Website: lowes
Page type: cart
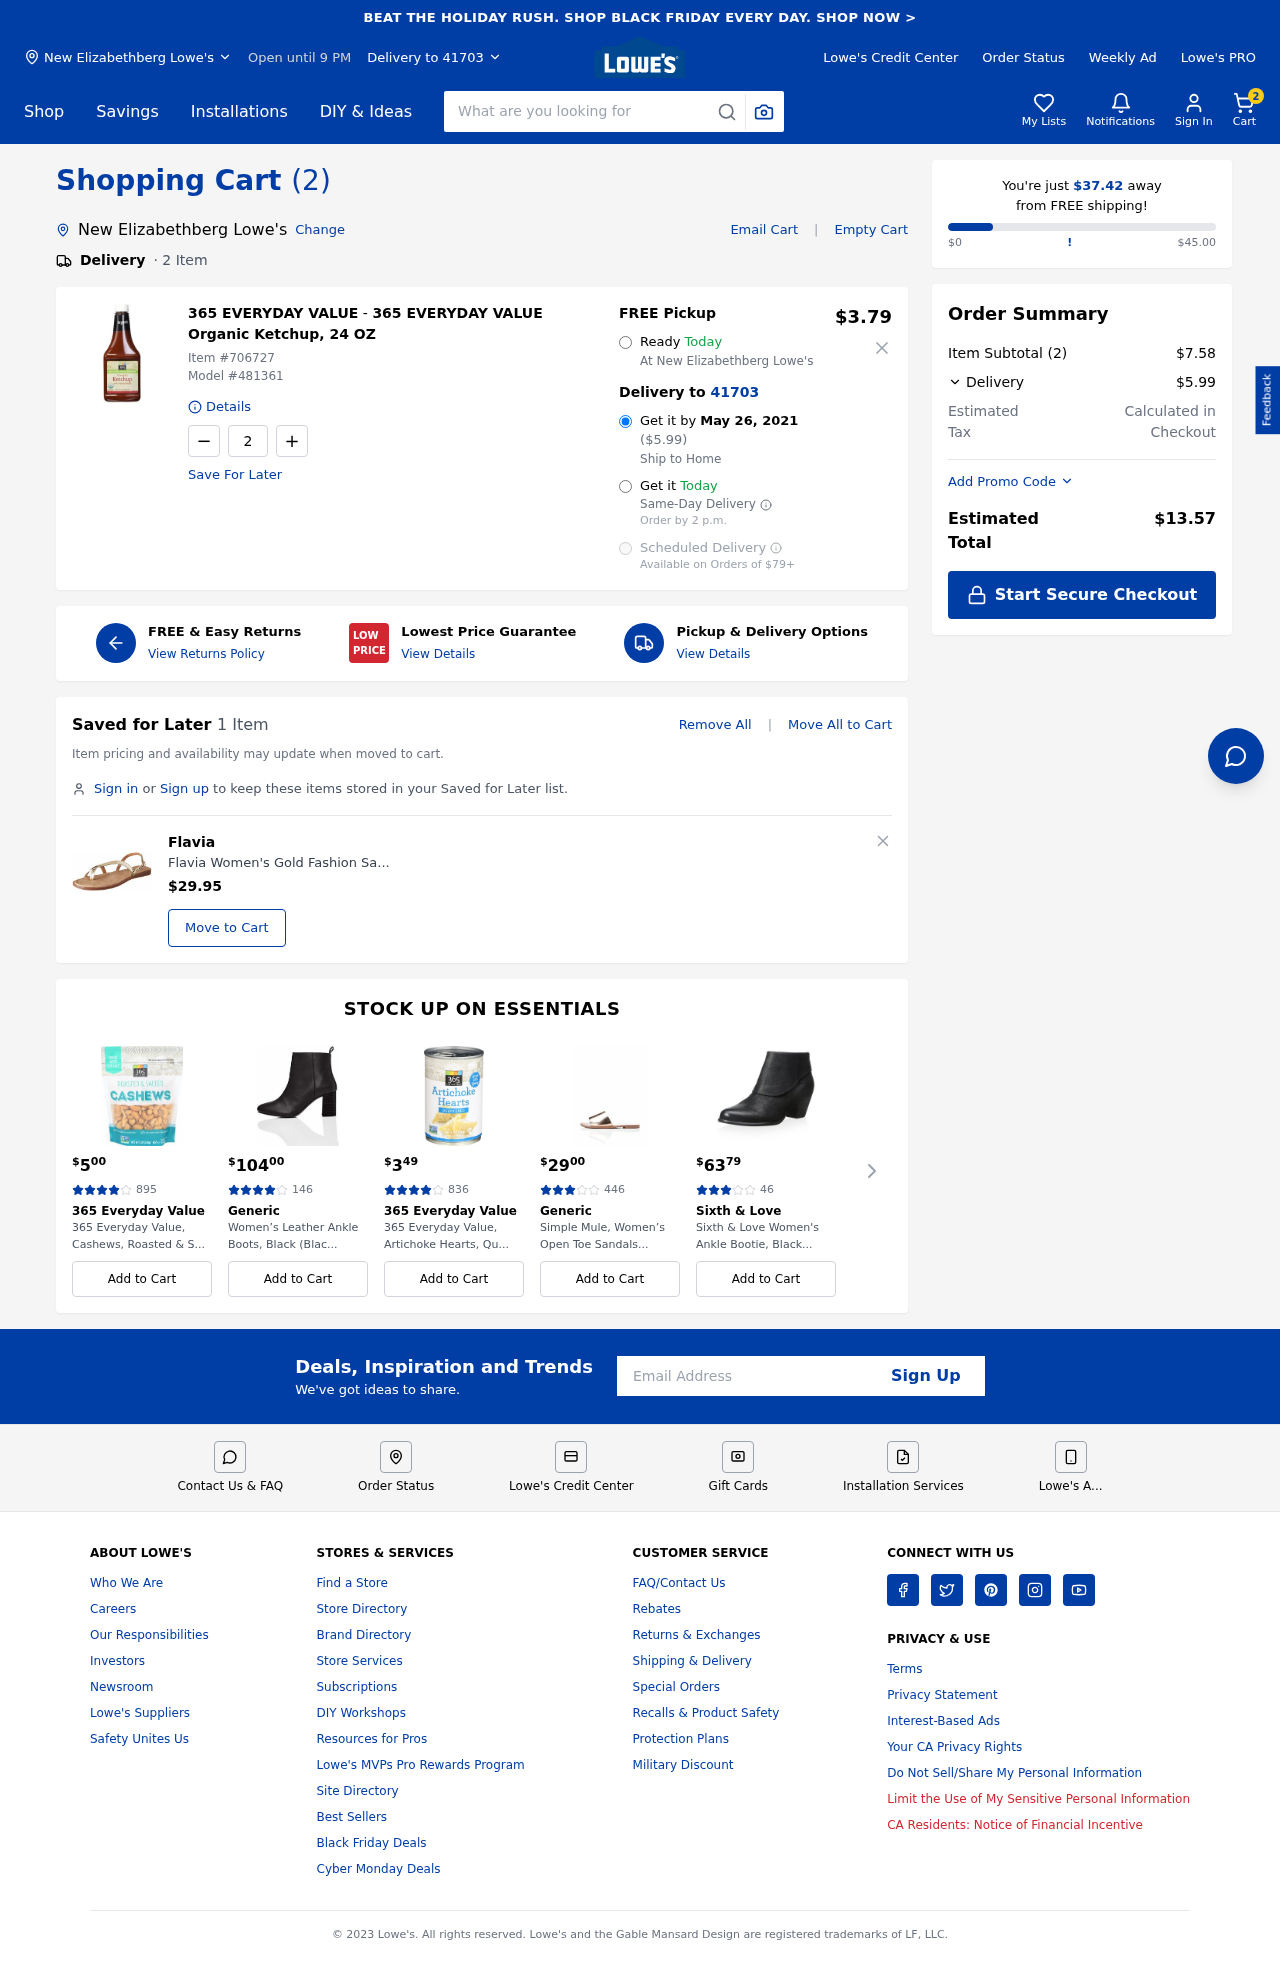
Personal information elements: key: PII_CITY
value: New Elizabethberg Lowe's
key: PII_EMAIL
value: michael.davis@gmail.com
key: PII_POSTCODE
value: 41703
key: PII_CITY2
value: New Elizabethberg Lowe's
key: PII_CITY3
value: New Elizabethberg
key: PII_POSTCODE2
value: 41703
Product elements: key: PRODUCT1_BRAND
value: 365 EVERYDAY VALUE
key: PRODUCT1_NAME
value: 365 EVERYDAY VALUE Organic Ketchup, 24 OZ
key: PRODUCT1_PRICE
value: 3.79
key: PRODUCT1_QUANTITY
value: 2
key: PRODUCT2_BRAND
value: Flavia
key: PRODUCT2_NAME
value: Flavia Women's Gold Fashion Sandals-4 UK (36 EU) (5 US) (FL/208/GLD)
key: PRODUCT2_PRICE
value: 29.95
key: PRODUCT1_ITEM_NUMBER
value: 706727
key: PRODUCT1_MODEL_NUMBER
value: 481361
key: PRODUCT3_PRICE
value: $500
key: PRODUCT3_NUM_RATINGS
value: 895
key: PRODUCT3_BRAND
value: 365 Everyday Value
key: PRODUCT3_NAME
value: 365 Everyday Value, Cashews, Roasted & S...
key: PRODUCT4_PRICE
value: $10400
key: PRODUCT4_NUM_RATINGS
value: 146
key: PRODUCT4_BRAND
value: Generic
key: PRODUCT4_NAME
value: Women’s Leather Ankle Boots, Black (Blac...
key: PRODUCT5_PRICE
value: $349
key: PRODUCT5_NUM_RATINGS
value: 836
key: PRODUCT5_BRAND
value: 365 Everyday Value
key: PRODUCT5_NAME
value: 365 Everyday Value, Artichoke Hearts, Qu...
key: PRODUCT6_PRICE
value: $2900
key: PRODUCT6_NUM_RATINGS
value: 446
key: PRODUCT6_BRAND
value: Generic
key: PRODUCT6_NAME
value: Simple Mule, Women’s Open Toe Sandals...
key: PRODUCT7_PRICE
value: $6379
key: PRODUCT7_NUM_RATINGS
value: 46
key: PRODUCT7_BRAND
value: Sixth & Love
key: PRODUCT7_NAME
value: Sixth & Love Women's Ankle Bootie, Black...
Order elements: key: ORDER_NUM_ITEMS
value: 2
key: ORDER_DELIVERY_DATE
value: May 26, 2021
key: ORDER_SHIPPING_COST2
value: $5.99
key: ORDER_SHIPPING_AWAY
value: $37.42
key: ORDER_SUBTOTAL
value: $7.58
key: ORDER_SHIPPING_COST
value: $5.99
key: ORDER_TOTAL
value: $13.57
Search elements: key: HEADER_SEARCH
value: What are you looking for
Other elements: key: SAVED_NUM_ITEMS
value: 1 Item